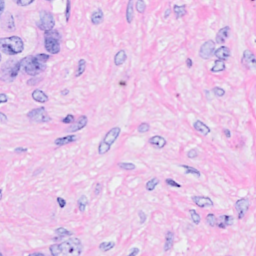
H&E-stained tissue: Breast